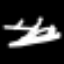
Label: pencil